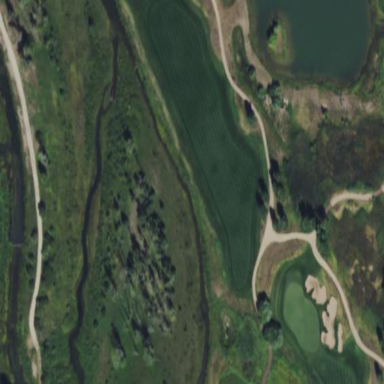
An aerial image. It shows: Grassy area serving as fairway for golf.